Field crop: maize
Growth stage: 2
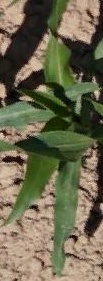
Species: maize